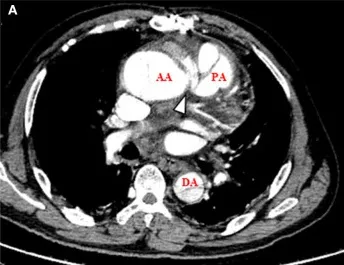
CT angiography on admission showed a simultaneous ascending aortic dissection and pulmonary artery dissection combined by aortopulmonary fistula. (A) Axial view, arrowhead showed the aortopulmonary fistula near the aorta root.
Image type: radiology (ct)